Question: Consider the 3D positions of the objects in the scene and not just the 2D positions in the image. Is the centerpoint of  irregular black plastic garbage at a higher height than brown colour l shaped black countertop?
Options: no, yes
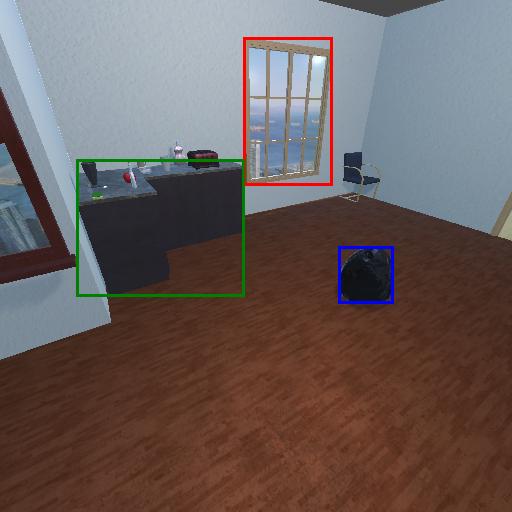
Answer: no